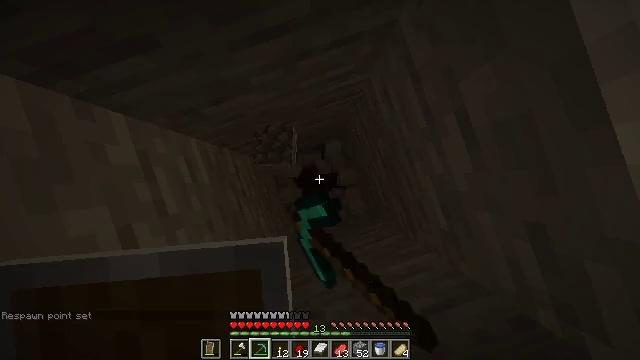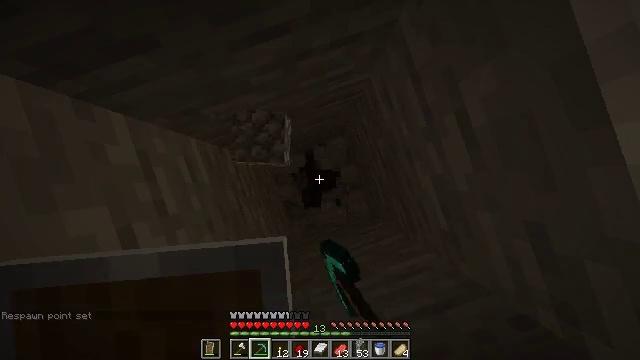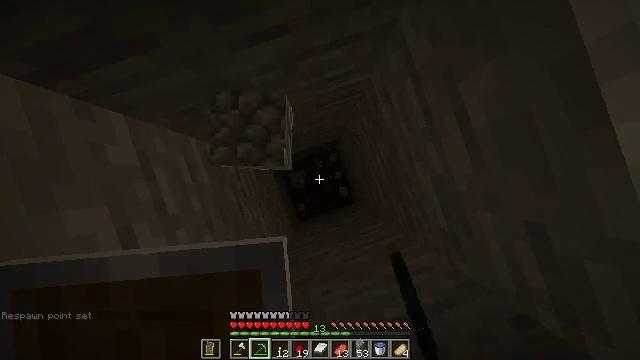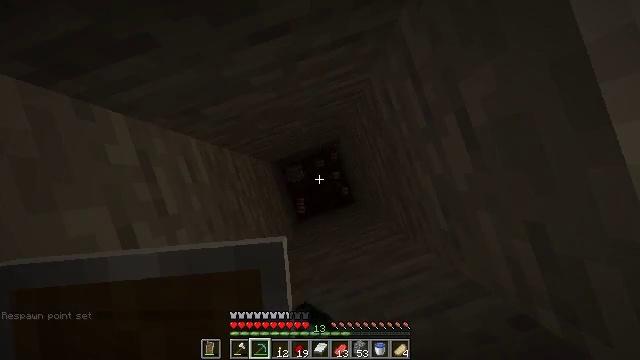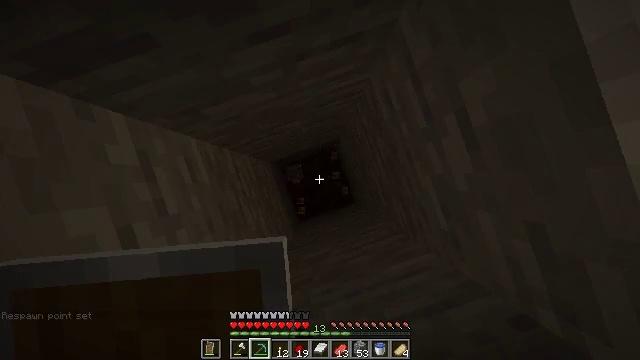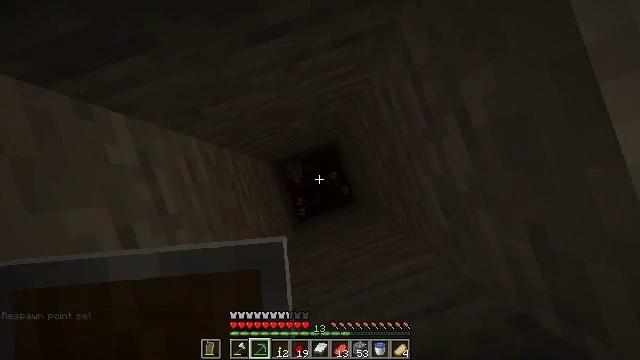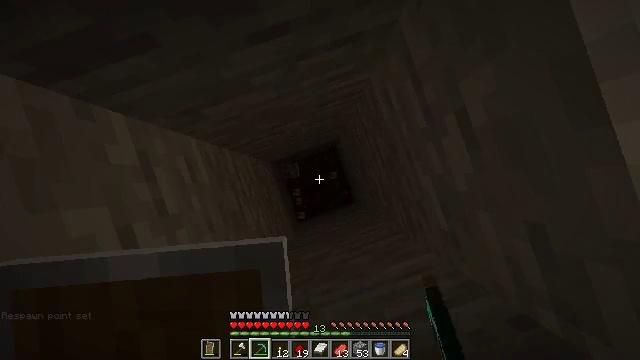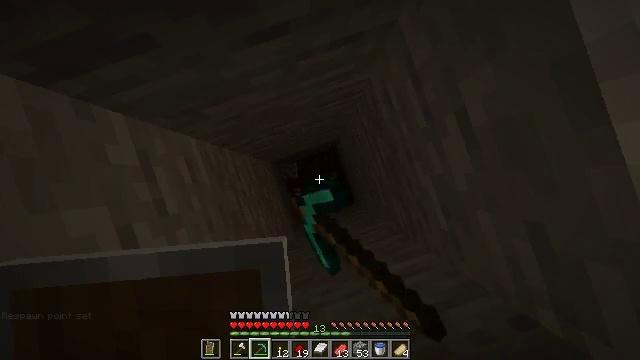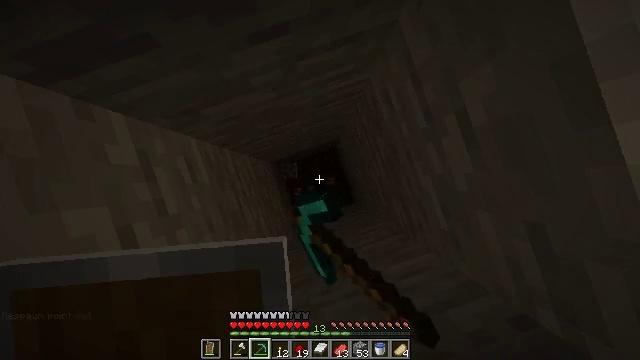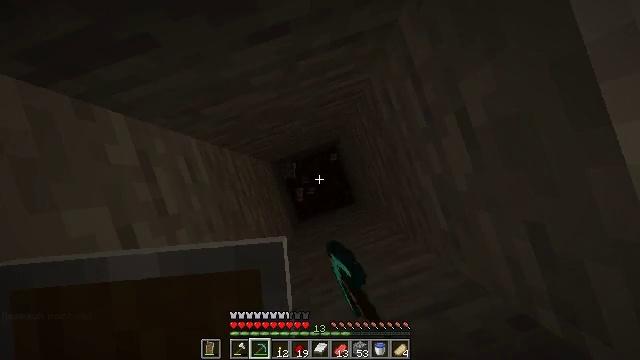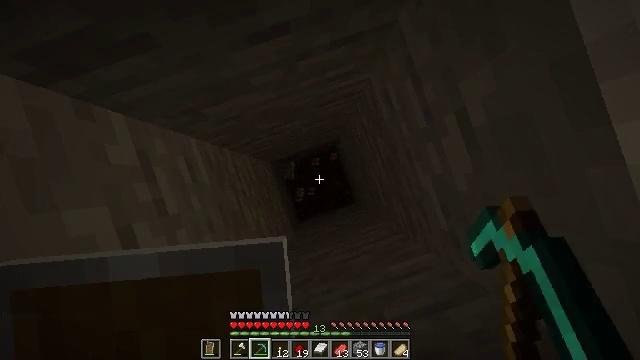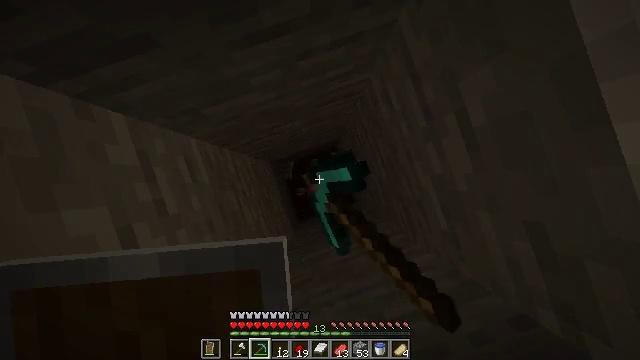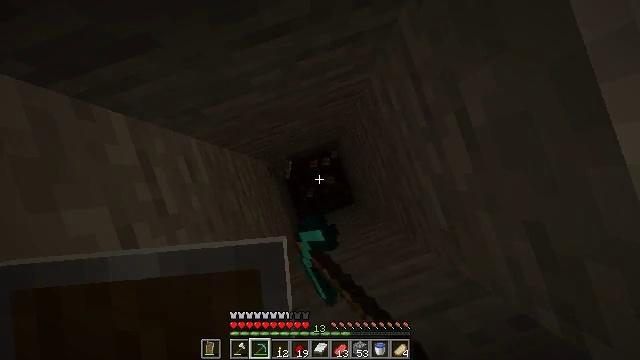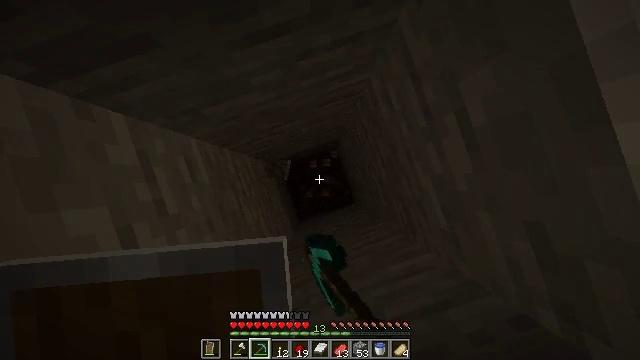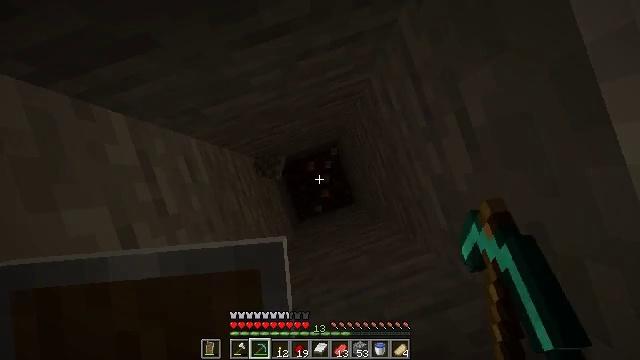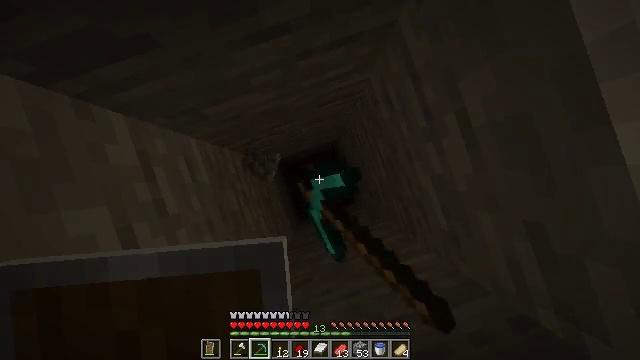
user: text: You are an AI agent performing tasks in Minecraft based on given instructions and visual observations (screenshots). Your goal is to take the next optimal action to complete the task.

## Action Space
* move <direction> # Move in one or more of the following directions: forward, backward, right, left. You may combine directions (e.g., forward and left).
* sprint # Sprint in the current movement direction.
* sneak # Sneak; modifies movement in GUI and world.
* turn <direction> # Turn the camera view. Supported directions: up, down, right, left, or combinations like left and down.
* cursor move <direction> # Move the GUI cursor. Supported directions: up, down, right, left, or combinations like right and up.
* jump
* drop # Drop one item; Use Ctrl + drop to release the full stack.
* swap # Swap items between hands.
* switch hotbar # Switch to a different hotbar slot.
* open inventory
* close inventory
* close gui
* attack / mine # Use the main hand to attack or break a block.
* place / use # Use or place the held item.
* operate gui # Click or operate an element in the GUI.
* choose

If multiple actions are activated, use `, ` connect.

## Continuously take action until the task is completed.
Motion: motion action
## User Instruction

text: Gather dirt.
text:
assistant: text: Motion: attack / mine
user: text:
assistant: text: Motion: attack / mine
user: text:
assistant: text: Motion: attack / mine
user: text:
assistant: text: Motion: attack / mine
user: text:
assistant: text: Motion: attack / mine
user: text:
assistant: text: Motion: attack / mine
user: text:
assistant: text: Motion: attack / mine
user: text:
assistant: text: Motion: attack / mine
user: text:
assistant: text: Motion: attack / mine
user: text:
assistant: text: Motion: attack / mine
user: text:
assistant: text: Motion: attack / mine
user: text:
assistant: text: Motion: attack / mine
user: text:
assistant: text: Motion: attack / mine
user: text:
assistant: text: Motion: attack / mine
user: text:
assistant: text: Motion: attack / mine
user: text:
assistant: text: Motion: attack / mine
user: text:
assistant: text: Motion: attack / mine
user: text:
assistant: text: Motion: attack / mine
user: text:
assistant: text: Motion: attack / mine
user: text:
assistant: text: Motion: attack / mine
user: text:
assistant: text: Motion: attack / mine
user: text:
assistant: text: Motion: attack / mine